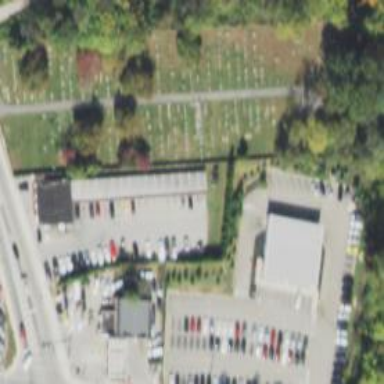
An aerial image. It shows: Cemetery.